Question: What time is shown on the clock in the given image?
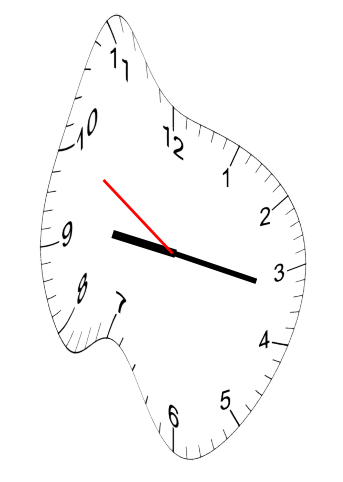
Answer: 09:16:50